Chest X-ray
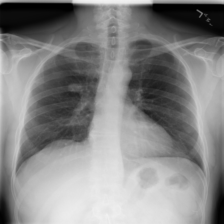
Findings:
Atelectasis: negative
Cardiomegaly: negative
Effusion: negative
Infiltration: negative
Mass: positive
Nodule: negative
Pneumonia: negative
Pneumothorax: negative
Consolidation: negative
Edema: negative
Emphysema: negative
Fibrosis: negative
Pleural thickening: negative
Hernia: negative